【题型】填空题　【知识点】平面几何　【难度】easy
如图，$D$，$E$分别是$\triangle ABC$的边$BA$，$CA$延长线上的点，$DE \parallel BC$，$EA:AC = 1:2$，如果$\overrightarrow{ED} = \vec{a}$，那么向量$\overrightarrow{BC} = \underline{\quad\quad}$（用向量$\vec{a}$表示）。

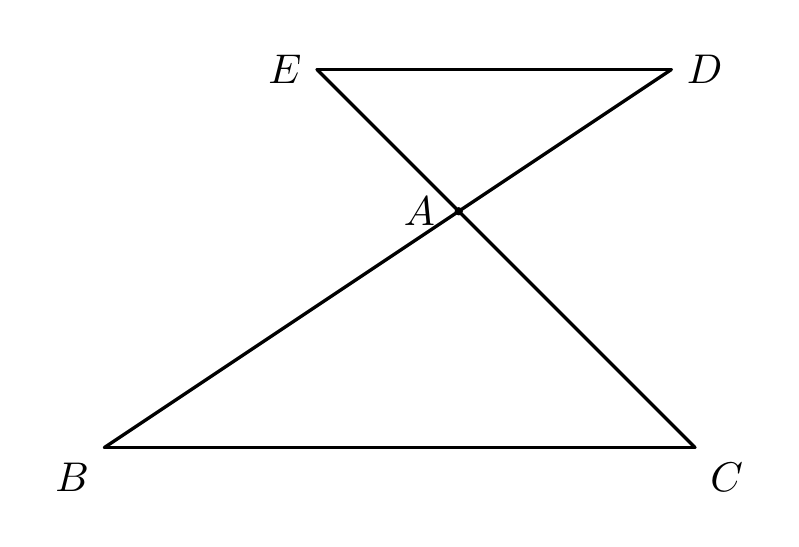
【解答】
【答案】$2\vec{a}$

【分析】由$DE \parallel BC$，$EA:AC = 1:2$可得$\triangle DEA \backsim \triangle BCA$且相似比为$1:2$，故$DE:BC = 1:2$，又因为$\overrightarrow{BC}$和$\overrightarrow{ED}$方向相同，故$\overrightarrow{BC} = 2\overrightarrow{ED} = 2\vec{a}$。

【详解】$\because DE \parallel BC$，
$\therefore \angle DEA = \angle BCA$，$\angle EDA = \angle CBA$，
$\therefore \triangle DEA \backsim \triangle BCA$。

又$\because EA:AC = 1:2$，
故$\triangle DEA$和$\triangle BCA$的相似比为$1:2$，
则$DE:BC = 1:2$，
故$\overrightarrow{BC} = 2\overrightarrow{ED} = 2\vec{a}$。

故答案为：$2\vec{a}$。

【点睛】本题考查了相似三角形的判定及性质和向量。两角分别相等的两个三角形相似。数乘向量：实数$\lambda$和向量$\vec{a}$的乘积是一个向量，记作$\lambda \vec{a}$，且$\lambda \vec{a}$的长$|\lambda \vec{a}| = |\lambda| |\vec{a}|$。